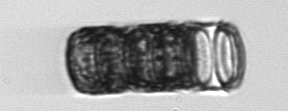
Label: Paralia_sulcata